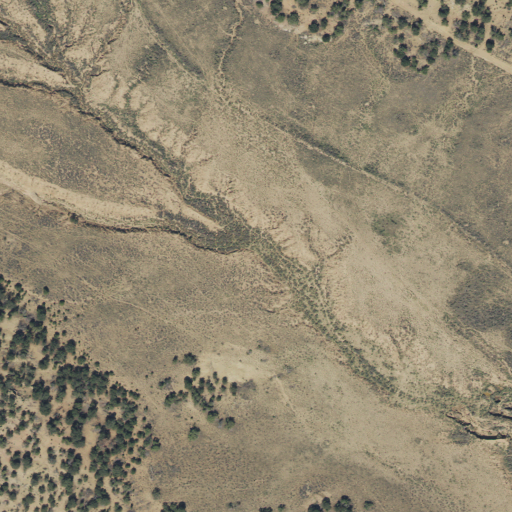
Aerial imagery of valley in Utah named Rough Hollow containing shrub and evergreen forest